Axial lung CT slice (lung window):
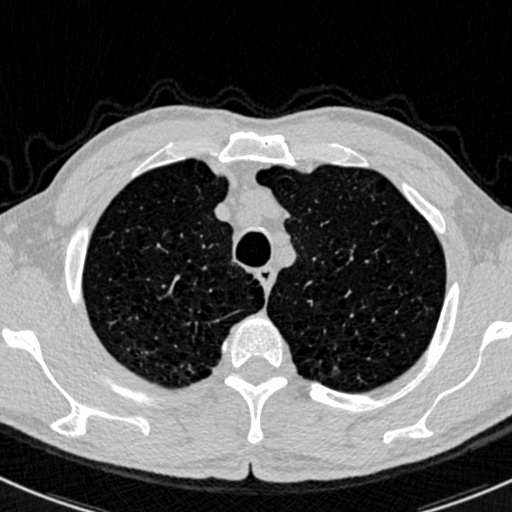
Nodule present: no